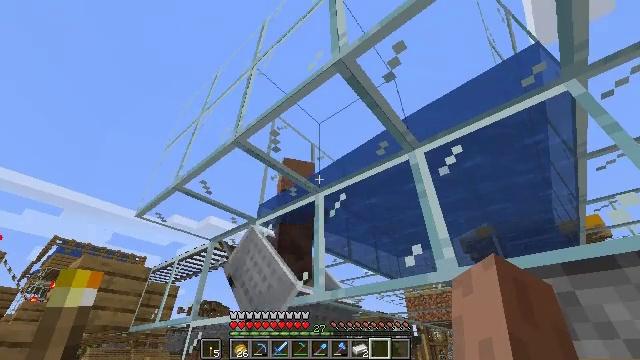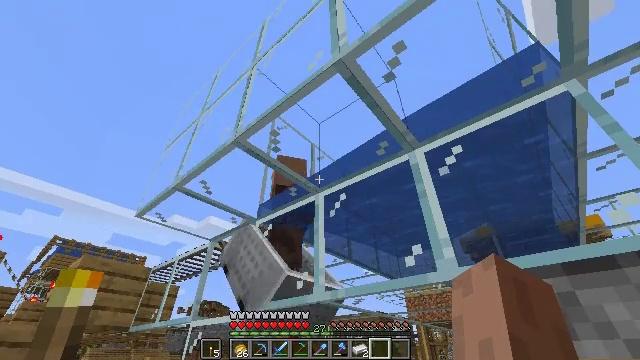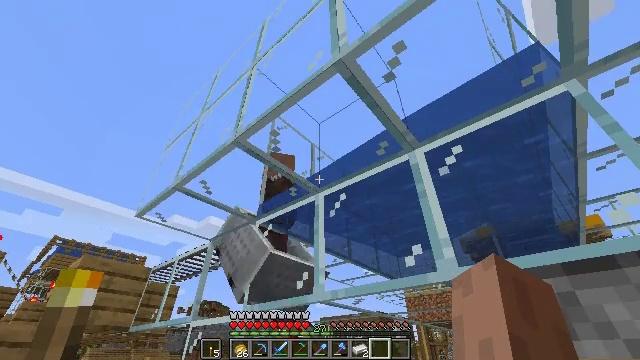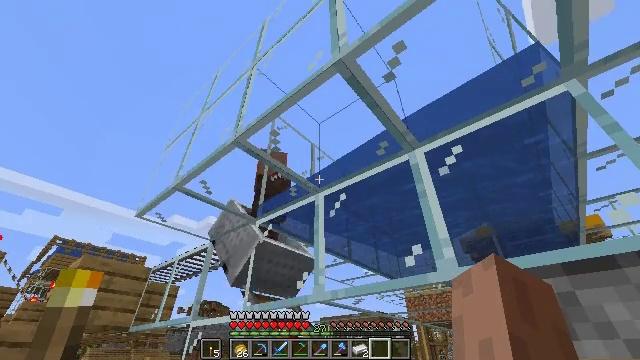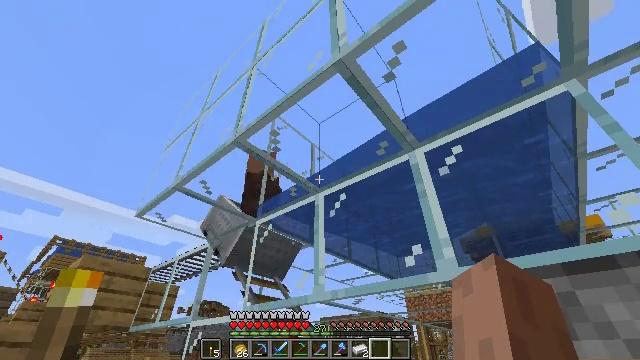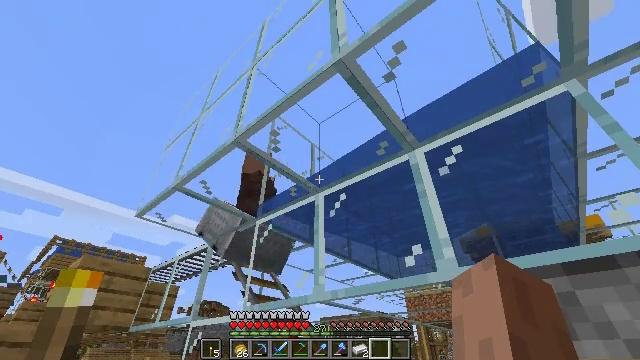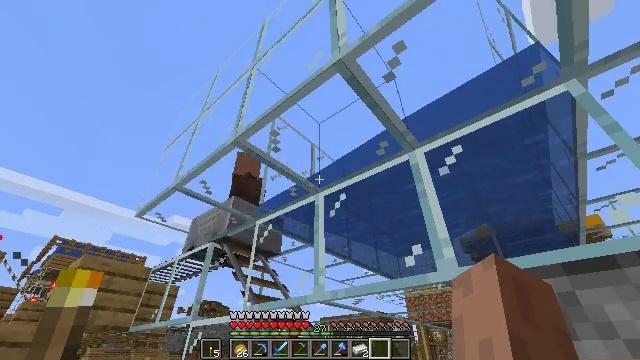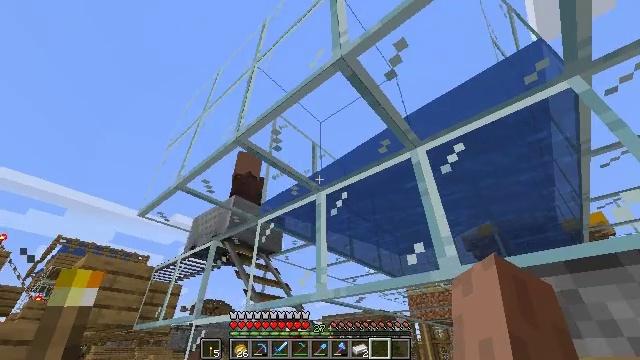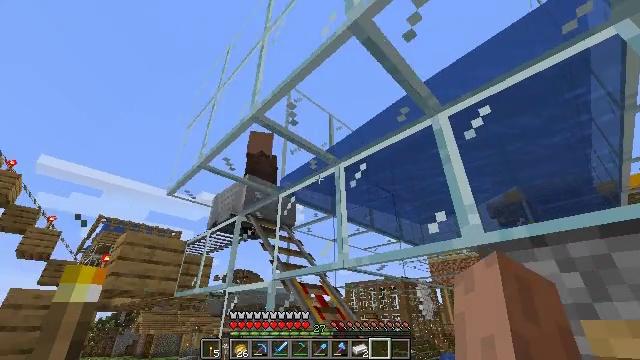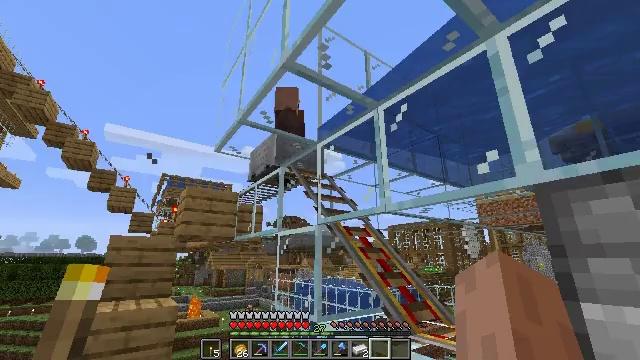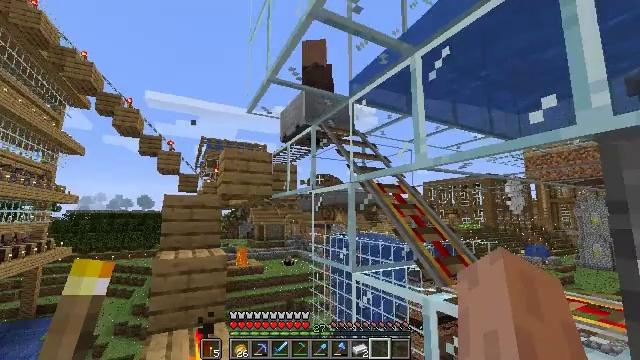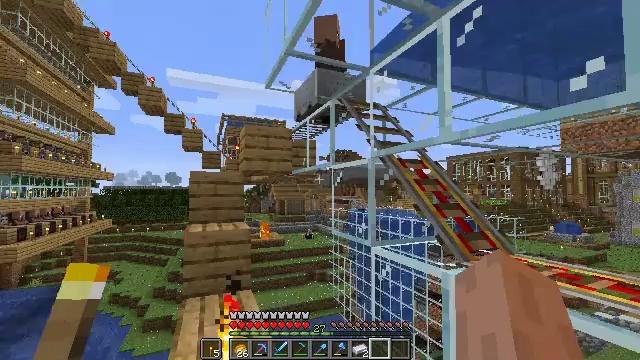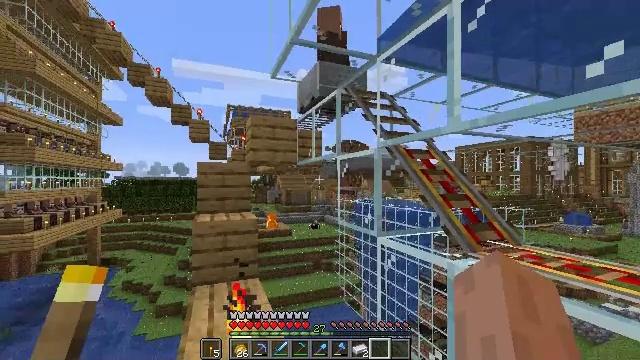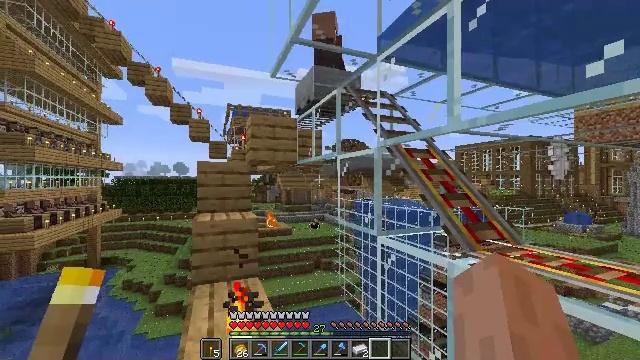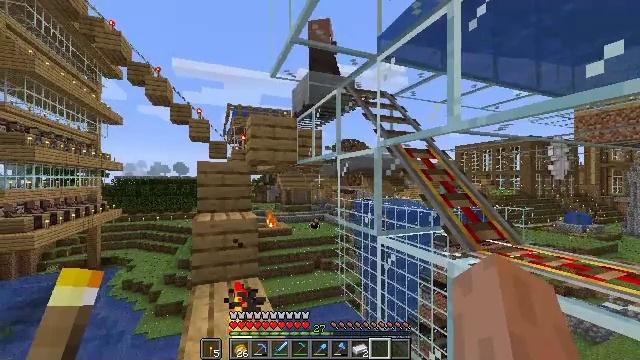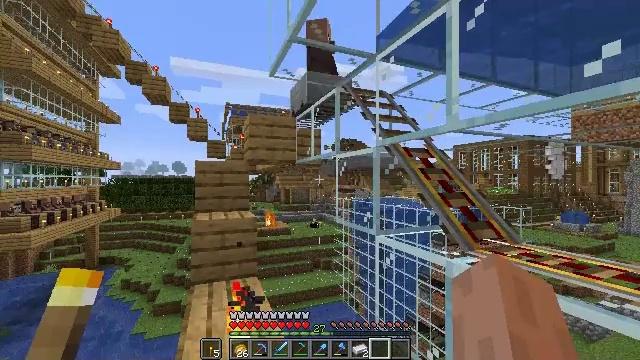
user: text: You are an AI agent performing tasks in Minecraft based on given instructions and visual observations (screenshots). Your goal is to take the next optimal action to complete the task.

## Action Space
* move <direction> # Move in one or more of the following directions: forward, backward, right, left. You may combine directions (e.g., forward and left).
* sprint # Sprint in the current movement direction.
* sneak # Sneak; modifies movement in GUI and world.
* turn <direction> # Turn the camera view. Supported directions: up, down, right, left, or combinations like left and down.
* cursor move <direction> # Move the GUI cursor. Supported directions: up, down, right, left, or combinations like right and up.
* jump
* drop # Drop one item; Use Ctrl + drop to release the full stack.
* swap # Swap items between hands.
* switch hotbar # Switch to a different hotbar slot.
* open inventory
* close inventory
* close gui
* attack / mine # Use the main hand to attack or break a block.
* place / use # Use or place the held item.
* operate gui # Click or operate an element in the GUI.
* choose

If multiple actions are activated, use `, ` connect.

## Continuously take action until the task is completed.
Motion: motion action
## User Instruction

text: Shatter the glass to collect it.
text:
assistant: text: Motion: no_op
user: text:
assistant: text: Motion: no_op
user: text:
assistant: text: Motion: no_op
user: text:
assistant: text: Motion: no_op
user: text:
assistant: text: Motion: no_op
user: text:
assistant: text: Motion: no_op
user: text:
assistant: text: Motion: no_op
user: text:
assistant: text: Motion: turn left and down
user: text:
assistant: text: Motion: turn left and down
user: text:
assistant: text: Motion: turn left and down
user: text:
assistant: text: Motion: turn left and down
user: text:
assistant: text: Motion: turn left and down
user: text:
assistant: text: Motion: no_op
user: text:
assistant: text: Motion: no_op
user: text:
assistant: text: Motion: no_op
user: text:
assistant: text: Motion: no_op
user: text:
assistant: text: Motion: no_op
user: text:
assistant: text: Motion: no_op
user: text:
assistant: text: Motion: no_op
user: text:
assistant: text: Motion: turn left and down
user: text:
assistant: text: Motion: turn left
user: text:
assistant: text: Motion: no_op
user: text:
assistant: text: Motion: no_op
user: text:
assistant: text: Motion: no_op
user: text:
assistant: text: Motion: no_op
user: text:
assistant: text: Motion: turn left
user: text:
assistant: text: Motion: turn left
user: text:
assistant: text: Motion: turn right
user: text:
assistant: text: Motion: no_op
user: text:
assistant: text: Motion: no_op